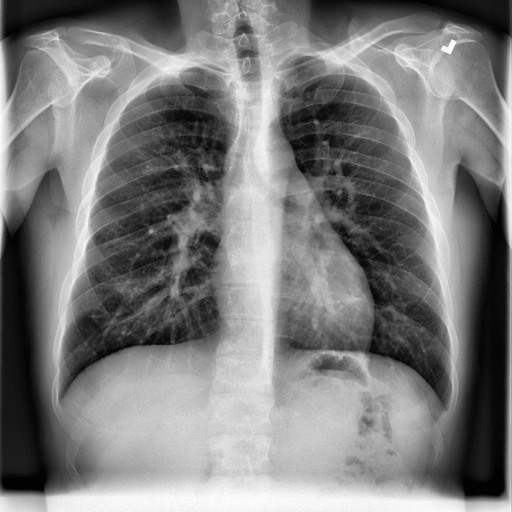
Finding: NORMAL